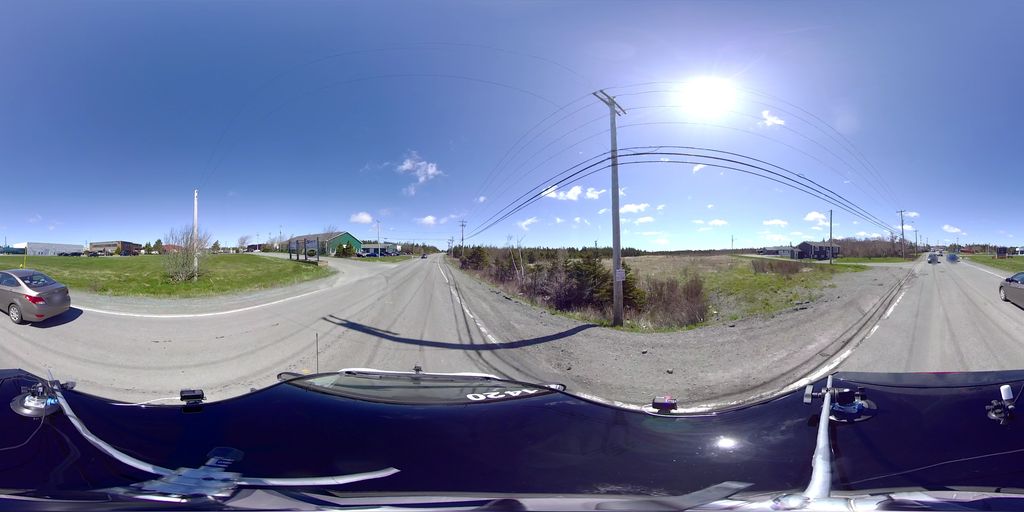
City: st_johns